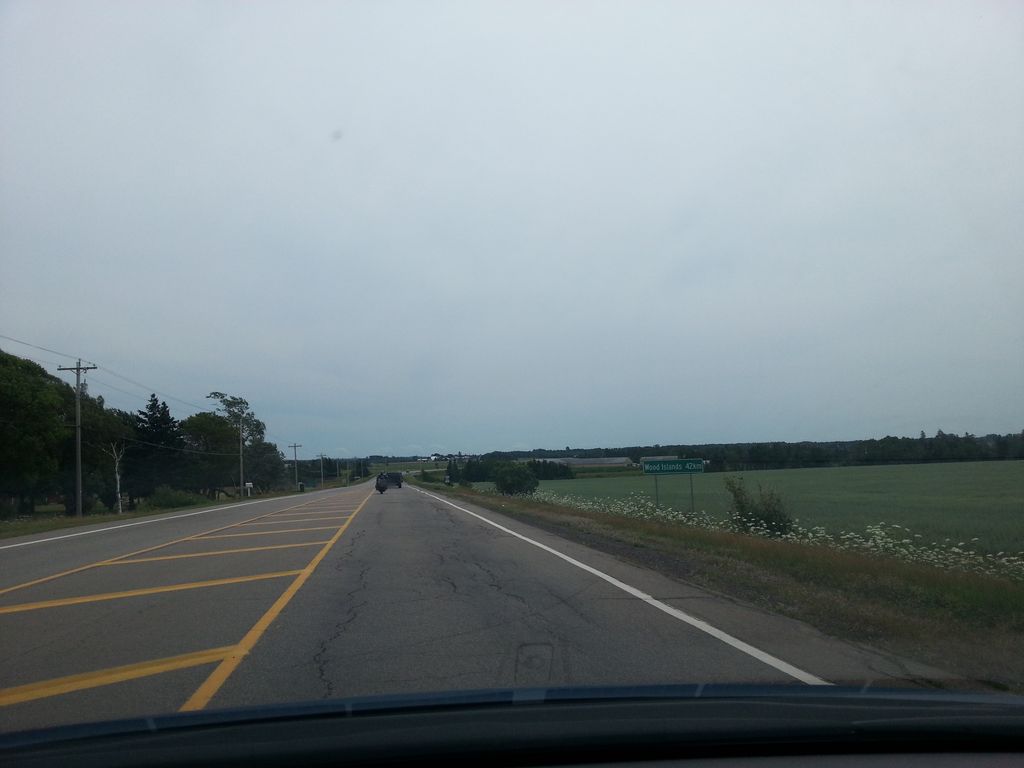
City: charlottetown